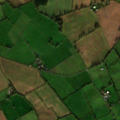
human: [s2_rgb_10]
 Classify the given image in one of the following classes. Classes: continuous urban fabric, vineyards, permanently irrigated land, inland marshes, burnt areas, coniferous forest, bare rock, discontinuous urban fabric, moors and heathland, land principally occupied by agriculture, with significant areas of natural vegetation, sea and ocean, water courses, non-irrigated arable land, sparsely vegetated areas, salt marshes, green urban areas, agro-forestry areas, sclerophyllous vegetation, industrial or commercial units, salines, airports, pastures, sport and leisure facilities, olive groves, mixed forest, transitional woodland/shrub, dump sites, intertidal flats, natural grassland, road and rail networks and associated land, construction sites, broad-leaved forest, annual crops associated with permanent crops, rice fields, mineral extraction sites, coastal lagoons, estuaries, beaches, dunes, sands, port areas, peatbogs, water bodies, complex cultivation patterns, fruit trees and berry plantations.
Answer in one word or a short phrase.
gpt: non-irrigated arable land, pastures, complex cultivation patterns